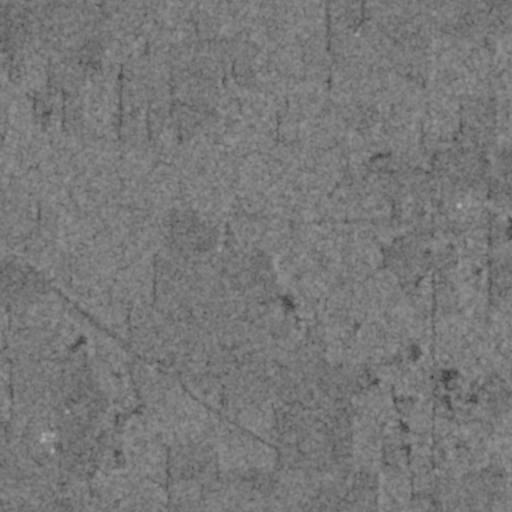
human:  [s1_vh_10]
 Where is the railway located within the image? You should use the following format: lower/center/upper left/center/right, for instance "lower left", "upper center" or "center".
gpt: The railway is located in the lower right of the image.
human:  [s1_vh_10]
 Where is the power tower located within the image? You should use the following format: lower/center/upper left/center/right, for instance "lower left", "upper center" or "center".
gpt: There is no power tower in the image.

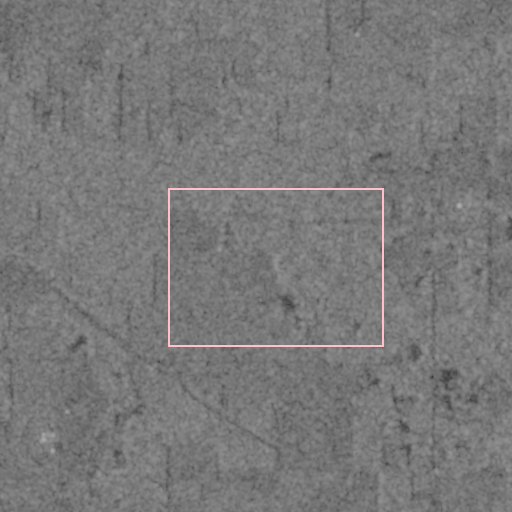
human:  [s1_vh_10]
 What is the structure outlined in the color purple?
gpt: There is no purple outline.
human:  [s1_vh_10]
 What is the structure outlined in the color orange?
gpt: There is no structure outlined in orange.